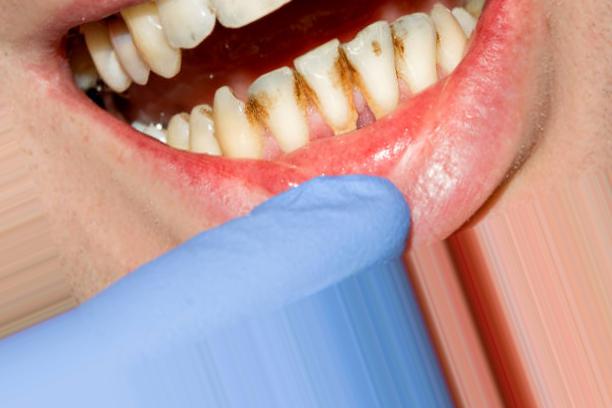
Condition: Caries